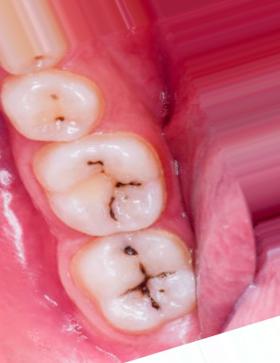
Condition: Caries